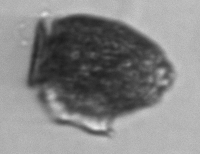
Label: Dinophysis_norvegica